Interaction volume radius: 5 \u00c5
Interaction volume height: 25 \u00c5
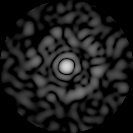
Disorder parameter: 0.8362